八年级 · 算术
不等式组: $\left\{\begin{array}{l}2 x-4<0 \\ x+1 \geq 0\end{array}\right.$ 的解集在数轴上表示正确的是 ( )
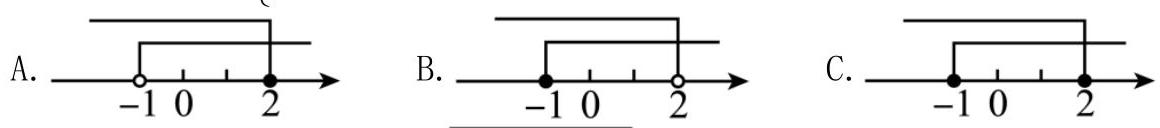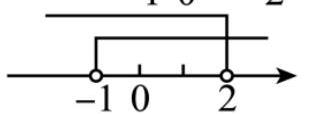
A.
  D.

答案: B